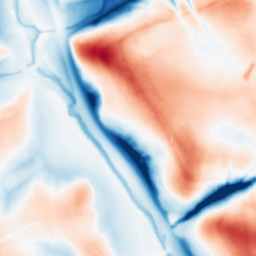
Category: multiscale
Decomposition family: dog
Decomposition parameters: sigma_low: 1
sigma_high: 20
Upsampling method: regularized
Upsampling parameters: scale: 2
lambda_reg: 0.001
Upsampling scale: 2